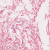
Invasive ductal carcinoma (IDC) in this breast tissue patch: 0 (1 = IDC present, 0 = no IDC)